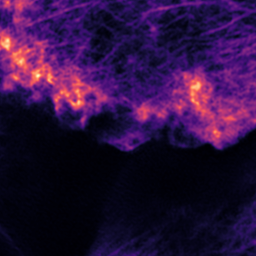
Label: Super-resolution F-actin image